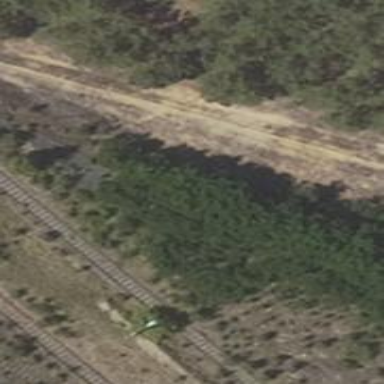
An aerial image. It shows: Abandoned railway yard is depicted.